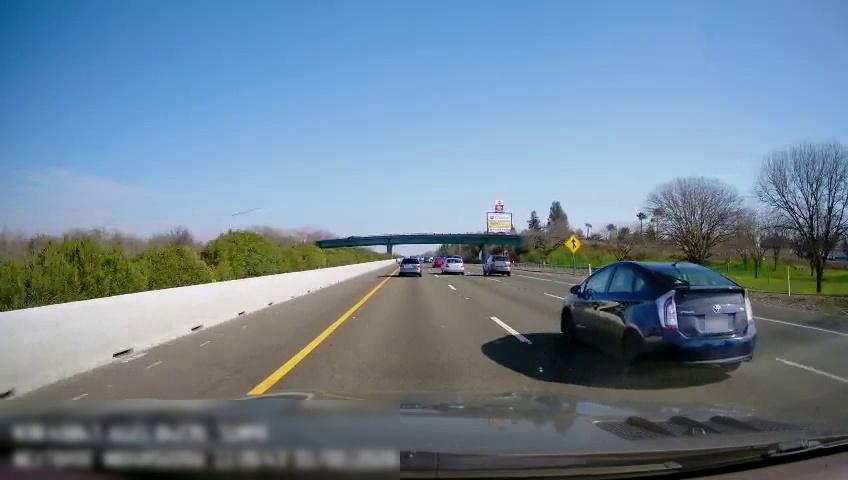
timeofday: Day
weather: Sunny
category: Drivable Space
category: Vehicles | SUV
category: Vehicles | SUV
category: Vehicles | Car
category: Vehicles | Car
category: Vehicles | SUV
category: Lanes | Current Lane
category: Lanes | Current Lane
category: Lanes | Alternate Lane
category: Lanes | Alternate Lane
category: Traffic | Signs